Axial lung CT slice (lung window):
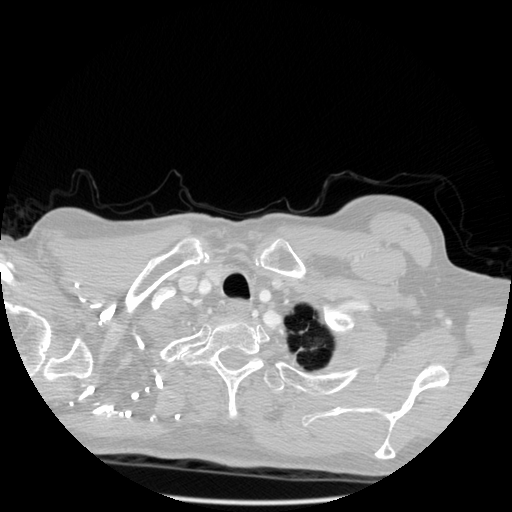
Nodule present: no